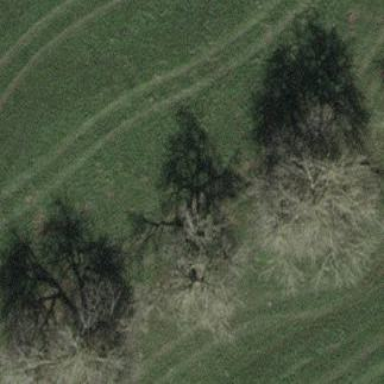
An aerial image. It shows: Orchard.